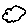
Label: cloud